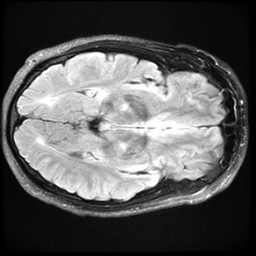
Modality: FLAIR
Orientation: axial
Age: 36
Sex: male
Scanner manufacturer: ge
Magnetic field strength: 3 T
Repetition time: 11 s
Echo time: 0.1497 s